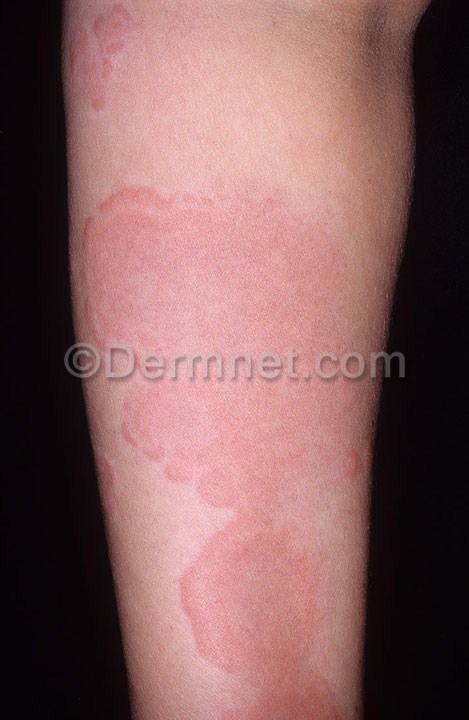
Disease: Urticaria Hives